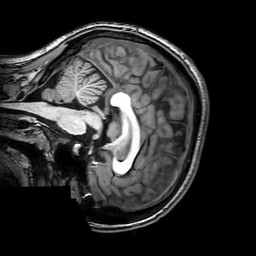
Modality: T1w
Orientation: sagittal
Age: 23
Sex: female
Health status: healthy
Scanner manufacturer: philips
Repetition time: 0.008219 s
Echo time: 0.00377 s